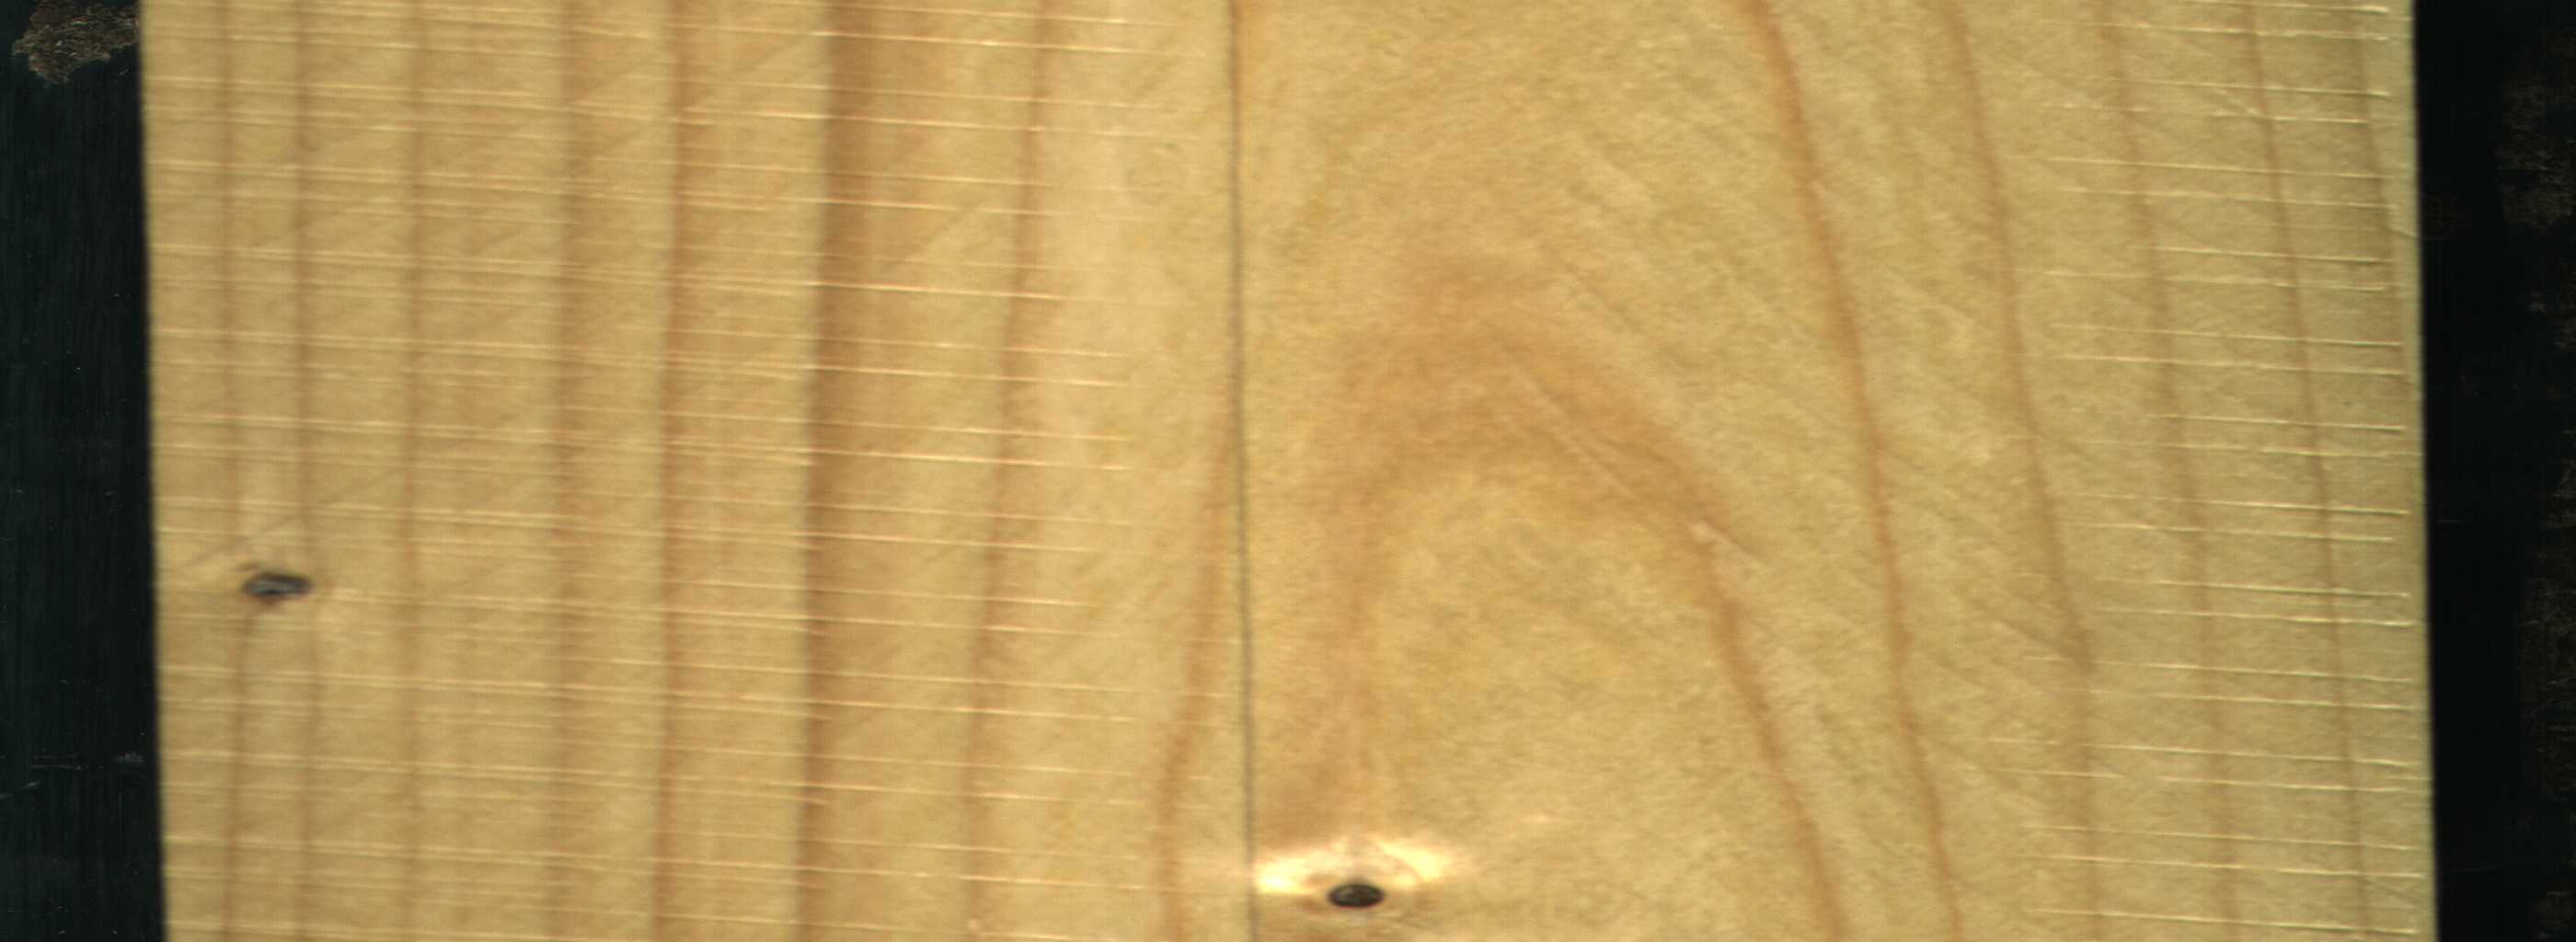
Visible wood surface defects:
Dead_Knot
Live_Knot